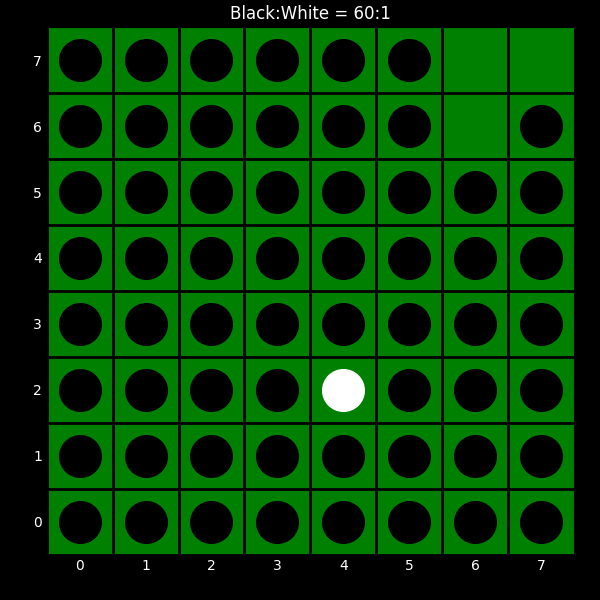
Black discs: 60
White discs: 1